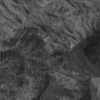
Label: not_dusty